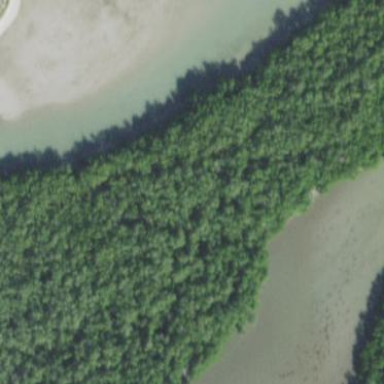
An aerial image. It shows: Beautiful mangrove wetland area.